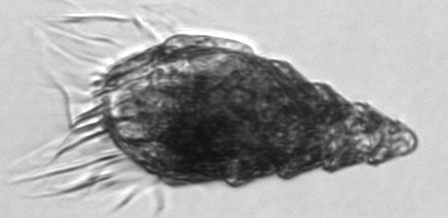
Label: Laboea_strobila